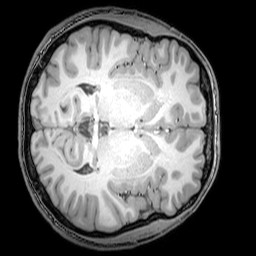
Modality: T1w
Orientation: axial
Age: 24
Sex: male
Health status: healthy
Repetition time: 0.081 s
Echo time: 0.037 s